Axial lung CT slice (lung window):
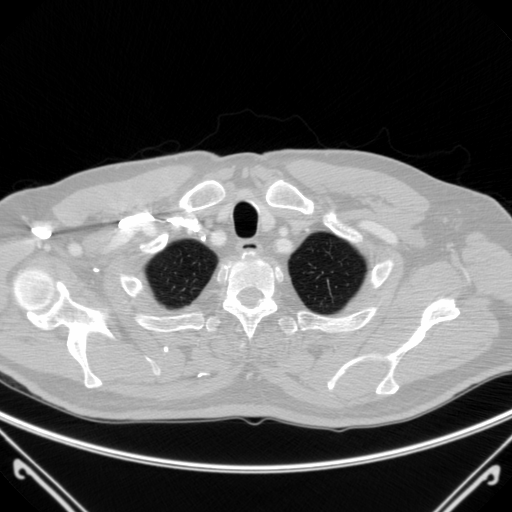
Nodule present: no